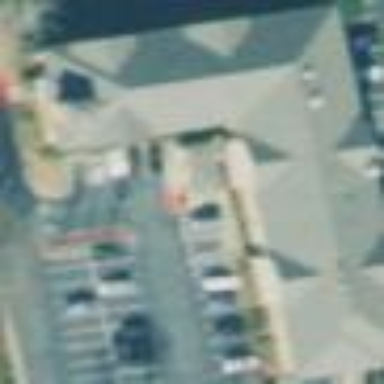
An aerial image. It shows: Hotel building.